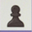
Piece: bP